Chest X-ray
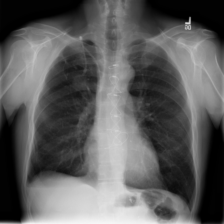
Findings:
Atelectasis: negative
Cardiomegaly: negative
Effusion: negative
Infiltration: negative
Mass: negative
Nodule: negative
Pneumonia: negative
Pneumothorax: negative
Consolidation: negative
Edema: negative
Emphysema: negative
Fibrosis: negative
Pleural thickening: positive
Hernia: negative